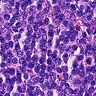
Metastatic tissue present: no